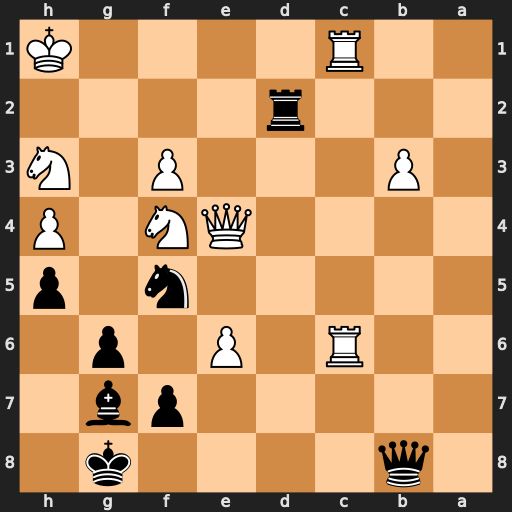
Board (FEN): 1q4k1/5pb1/2R1P1p1/5n1p/4QN1P/1P3P1N/3r4/2R4K
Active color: b
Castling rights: -
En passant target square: -
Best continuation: Ng3+ Kg1 Qa7+